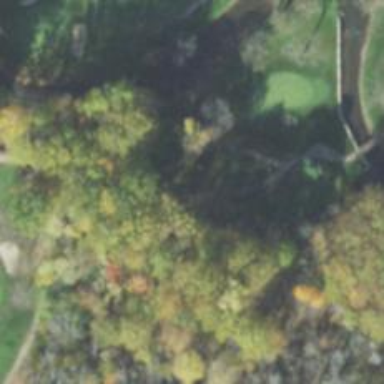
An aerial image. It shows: Service road used as golf cart path.